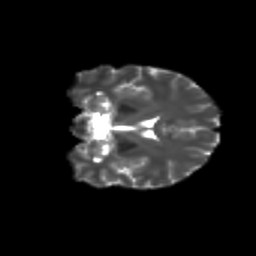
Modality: T2w
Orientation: coronal
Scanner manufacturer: siemens
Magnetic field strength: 3 T
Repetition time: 9.2 s
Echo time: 0.084 s